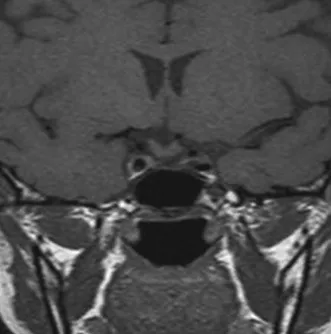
(C and D) Postoperative nonenhanced MRI under meprednisone treatment showed significant reduction in sellar mass size.
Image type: radiology (mri)